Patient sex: F
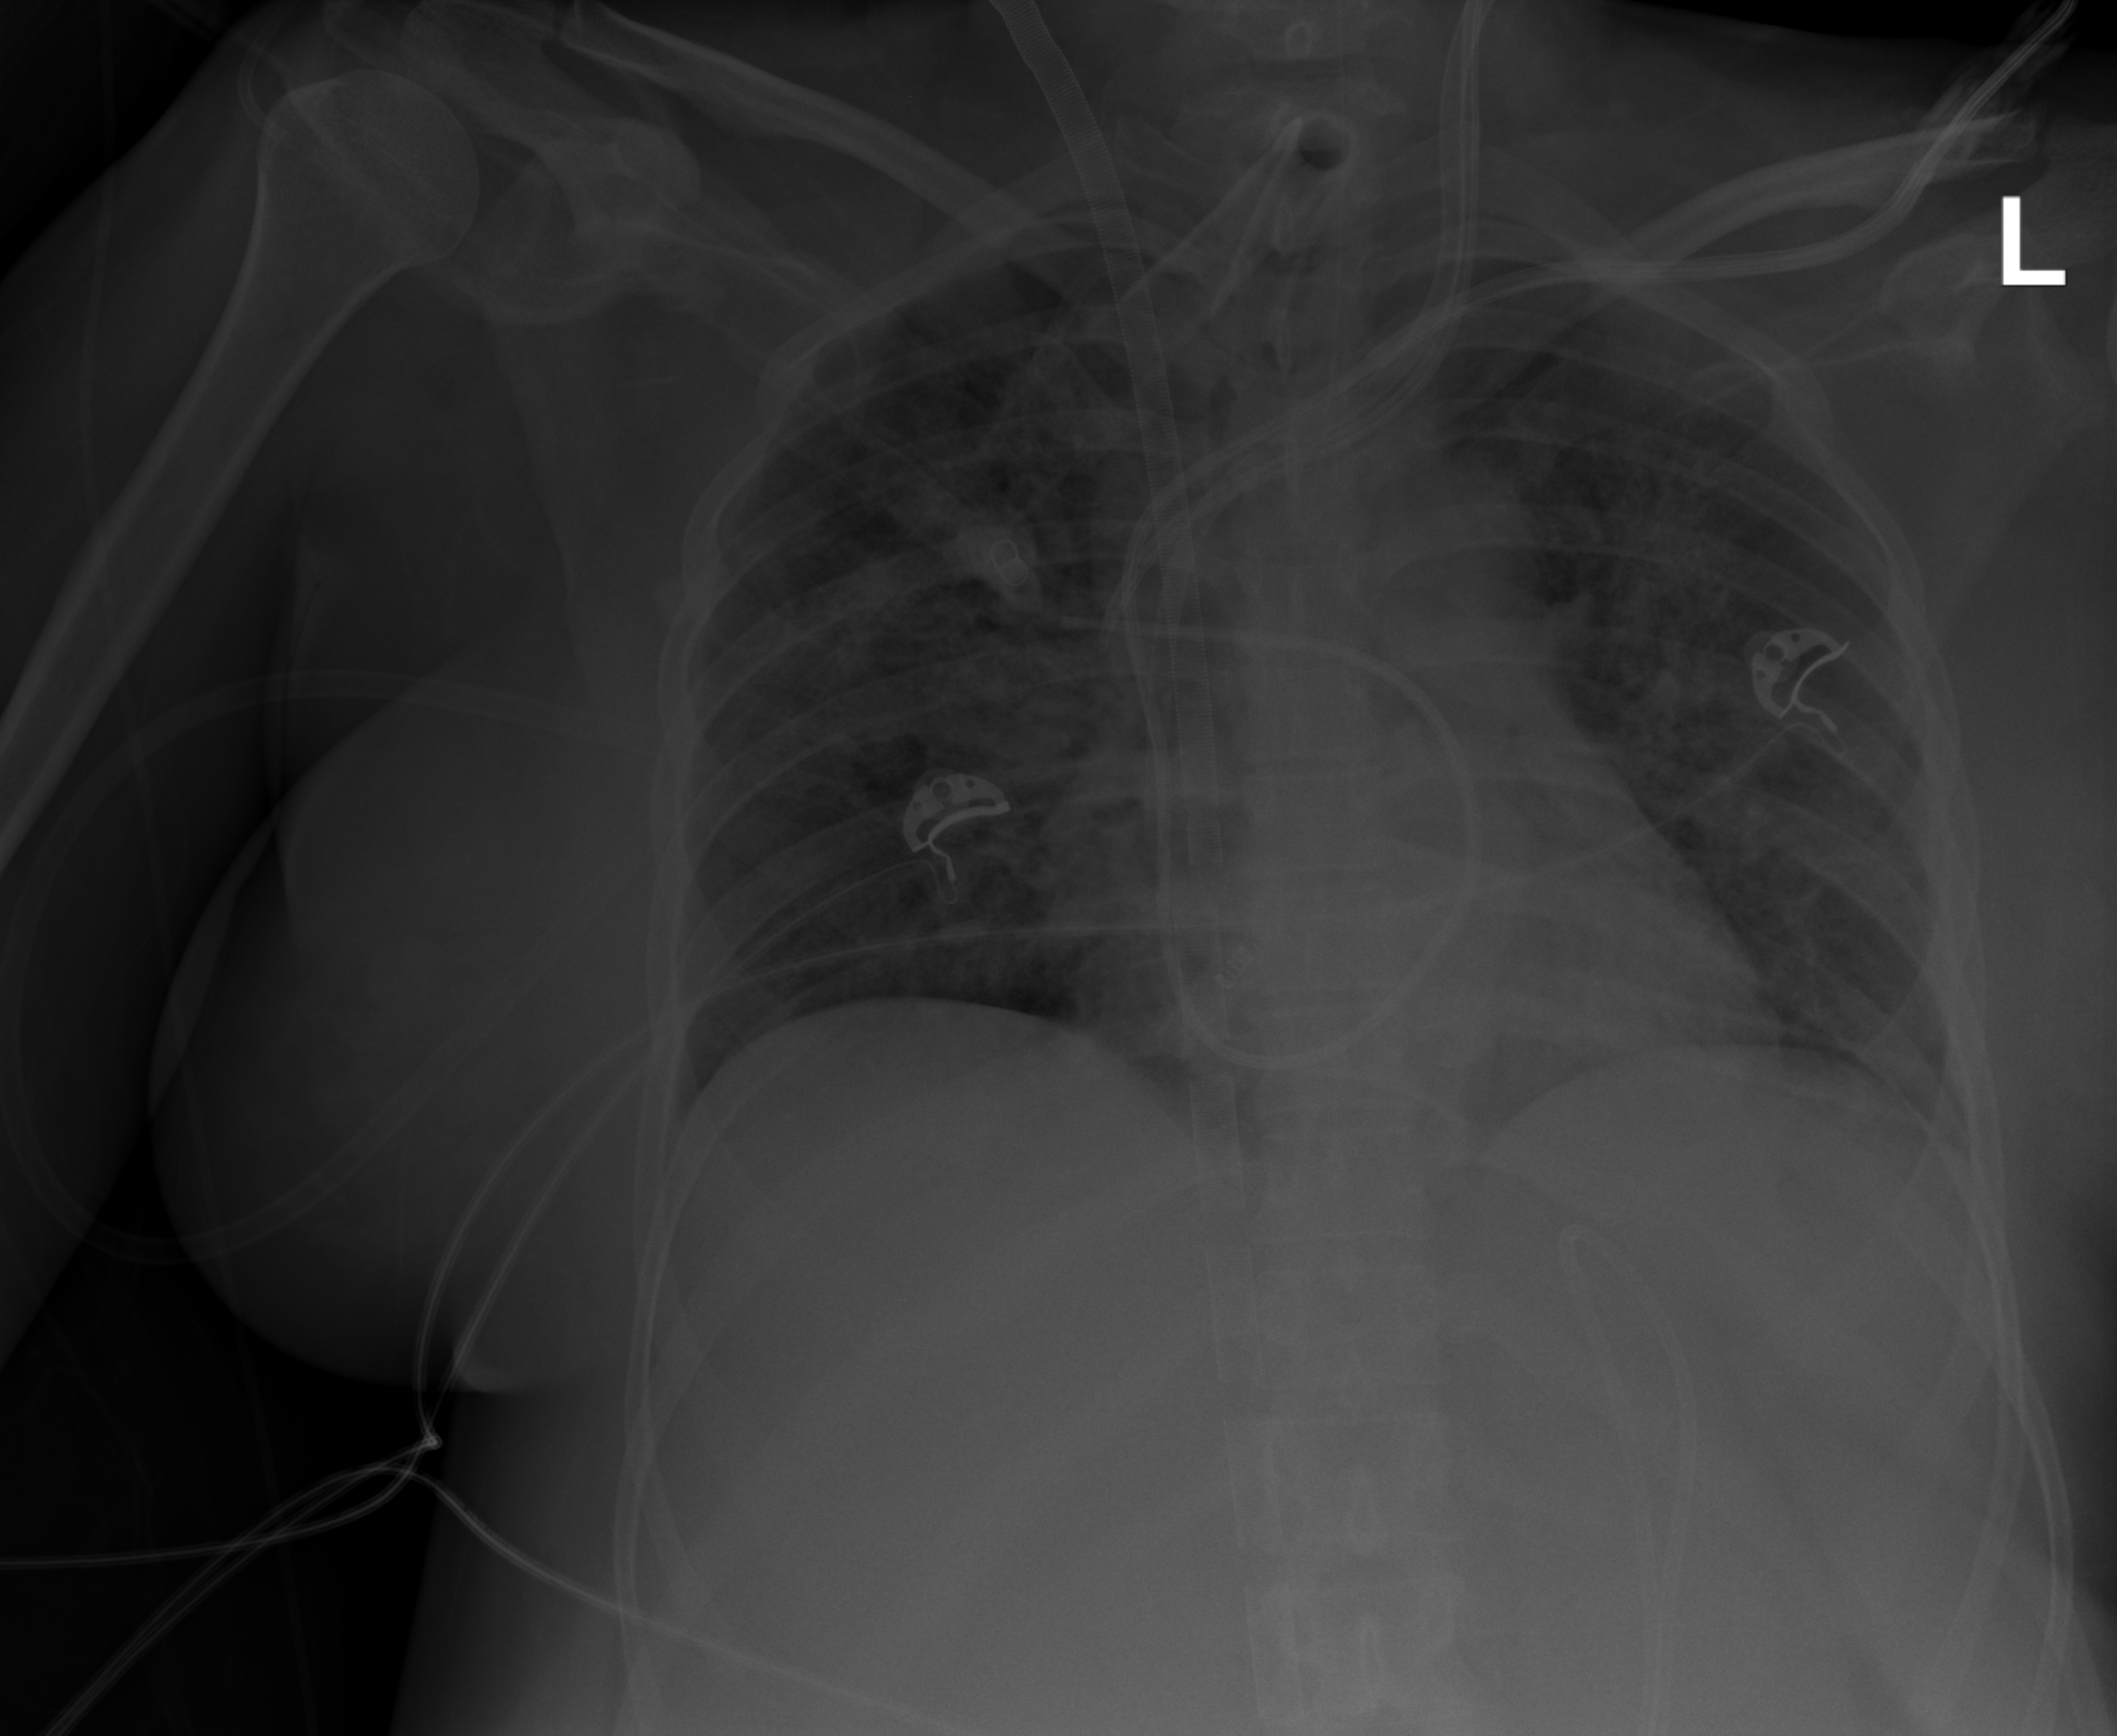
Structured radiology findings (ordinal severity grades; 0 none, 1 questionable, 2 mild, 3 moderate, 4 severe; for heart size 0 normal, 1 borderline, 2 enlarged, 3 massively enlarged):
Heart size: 1
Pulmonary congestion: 2
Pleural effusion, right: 0
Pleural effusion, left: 0
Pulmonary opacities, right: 3
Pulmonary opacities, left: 3
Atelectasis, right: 3
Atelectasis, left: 3